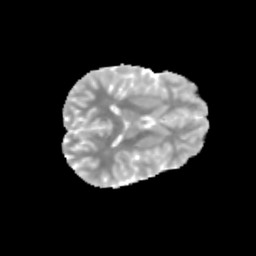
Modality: MD
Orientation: axial
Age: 13
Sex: male
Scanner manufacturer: siemens
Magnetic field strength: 3 T
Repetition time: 3.8 s
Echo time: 0.07 s